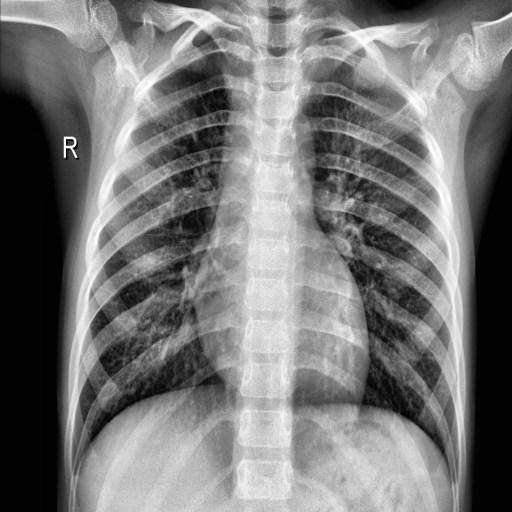
Finding: NORMAL